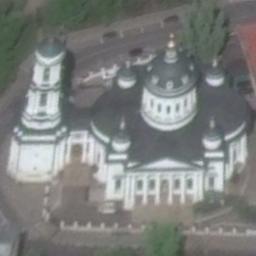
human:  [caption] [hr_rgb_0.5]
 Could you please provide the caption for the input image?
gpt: There is a white church with black circular roof .

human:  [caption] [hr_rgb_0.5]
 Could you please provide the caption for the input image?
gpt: The white church with some circular pointed towers of different shapes is surrounded by some trees .

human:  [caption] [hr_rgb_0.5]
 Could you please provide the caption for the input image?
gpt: This is a church  It is made of blue brick .

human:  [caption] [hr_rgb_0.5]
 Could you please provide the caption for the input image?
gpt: A church with white walls and a black tower on the roof .

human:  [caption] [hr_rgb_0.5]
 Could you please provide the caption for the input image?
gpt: A church with white walls and black roofs beside some green plants .